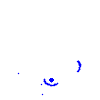
Particle: proton